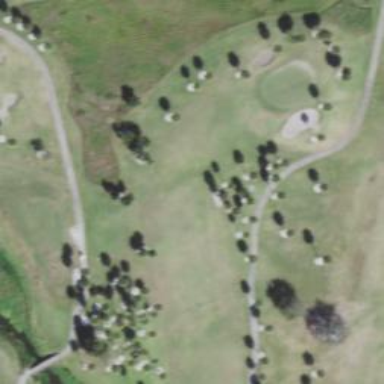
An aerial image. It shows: Grassy area designated as golf fairway.